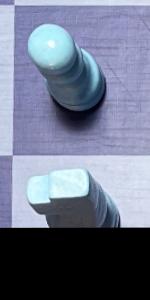
Label: Knight_White